Question: I am writing a chat database.
If users are friends, then they have each other in the friends table, like user 1 and 2 or 1 and 5 in my table(see link).
But I want to find out who sent the application as a friend. In this case, only one person stores the id of another person, like user 1 who sent request for user 7.
I have table:

(only 3 column: idfriend, iduser, friend_id)
How i can select user id (friend_id) who sent request for friend?
If i chose user 1, then my sql must return this friend request:
|friend_id|
7
i try this:
'''
select friend.friend_id from friend inner join friend as friends on
friend.iduser != friends.friend_id and friends.iduser != friend.friend_id
and friend.iduser != friends.iduser and friend.friend_id !=
friends.friend_id where friend.iduser = 1
'''
but this select 7,2 and 5. Need only 7
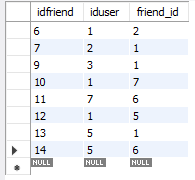
Answer: With NOT EXISTS:
'''
select t.friend_id from friend t
where t.iduser = 1
and not exists (
select 0 from friend
where iduser = t.friend_id and friend_id = t.iduser
)
'''
See the <URL>.
Results:
'''
| friend_id |
| --------- |
| 7 |
'''